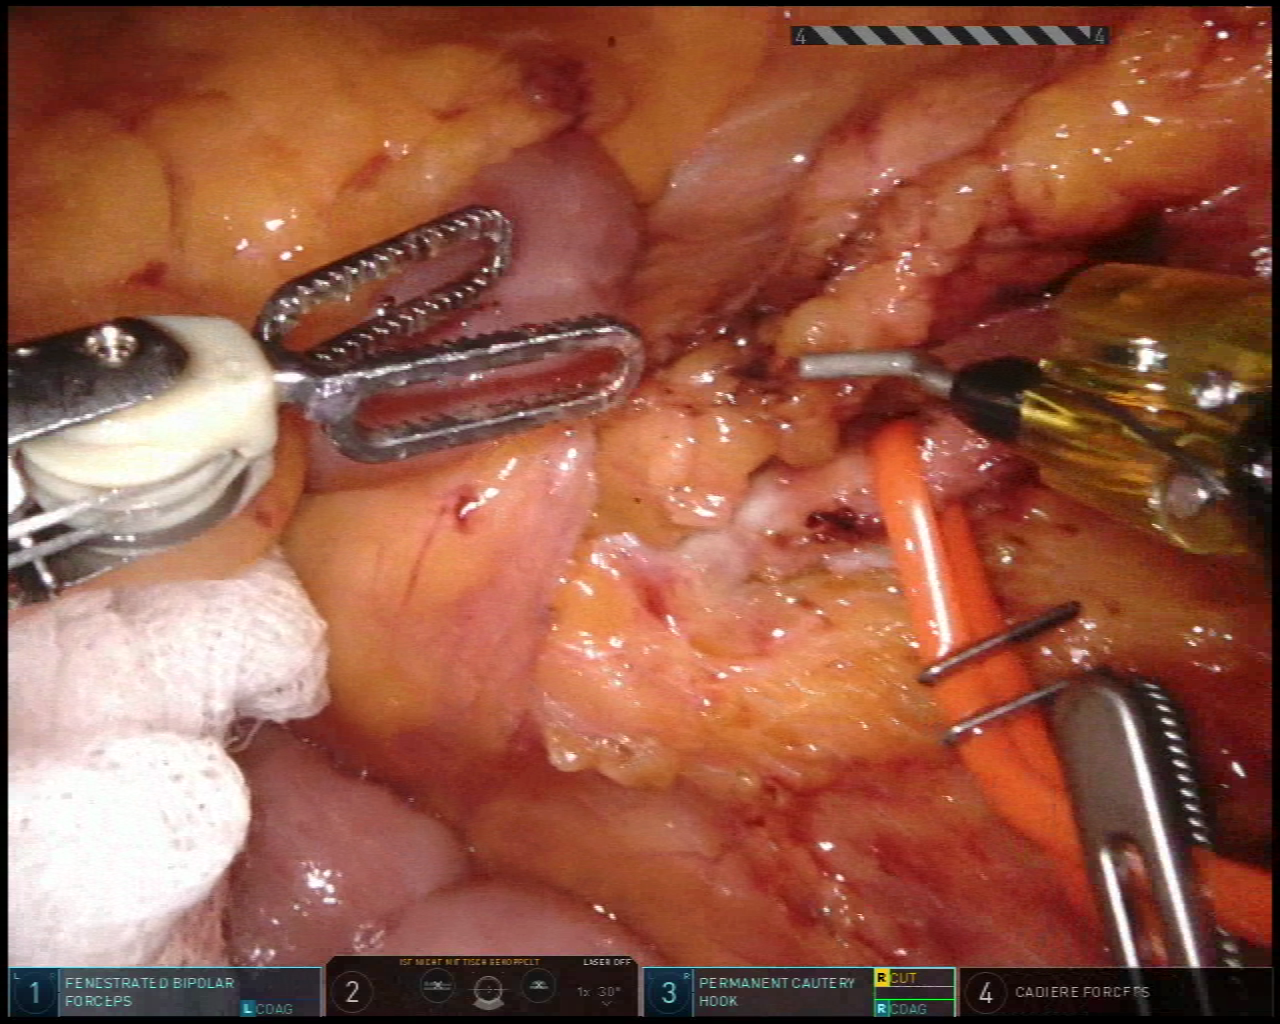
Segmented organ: small_intestine
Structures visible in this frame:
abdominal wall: no
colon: no
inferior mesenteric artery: yes
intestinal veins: no
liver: no
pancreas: no
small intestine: yes
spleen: no
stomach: no
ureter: yes
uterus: no
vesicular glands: no